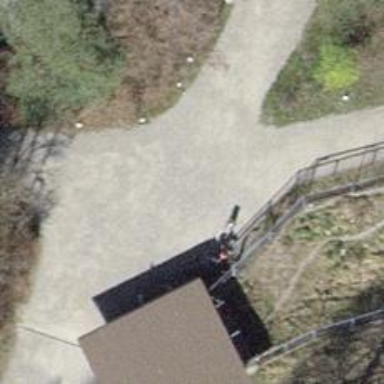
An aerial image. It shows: Compacted footway.